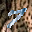
Label: 7